Question: I would like to understand why you might want to use the 'global::' prefix. In the following code, ReSharper is identifying it as redundant, and able to be removed:

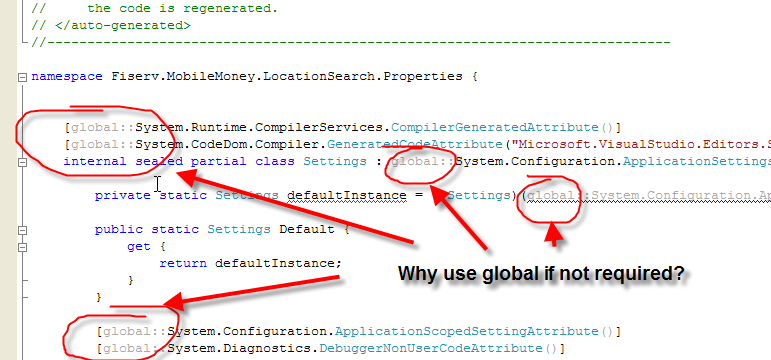
Answer: It is best to use the global namespace prefix in generated code. This is done to avoid situations where a similar named type exists in your namespace.
If you create a type named 'System.Diagnostics.DebuggerNonUserCodeAttribute' you will notice that ReSharper no longer says that the 'global::' is not needed. The code generator simply wants to avoid any collisions with the names of your own types.